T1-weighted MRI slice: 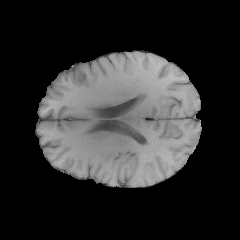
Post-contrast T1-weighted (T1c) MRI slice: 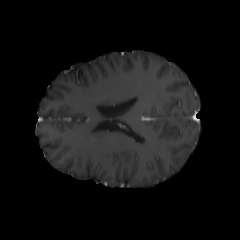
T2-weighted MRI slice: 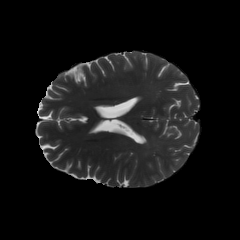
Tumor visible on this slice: yes